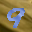
Label: 9